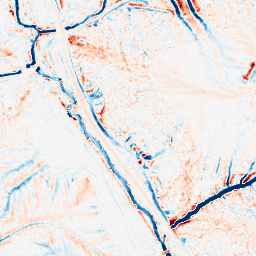
Category: edge_preserving
Decomposition family: median
Decomposition parameters: size: 11
Upsampling method: quartic
Upsampling parameters: scale: 2
Upsampling scale: 2